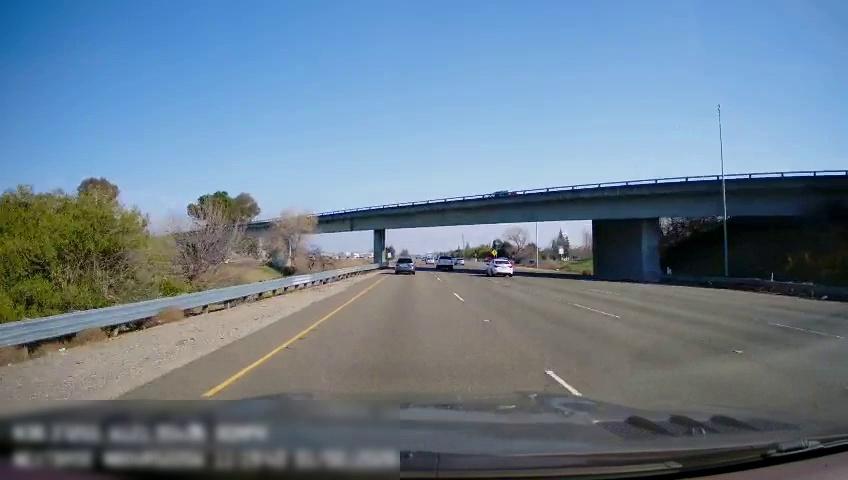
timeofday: Day
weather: Sunny
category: Drivable Space
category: Vehicles | Car
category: Vehicles | Car
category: Vehicles | Car
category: Vehicles | Car
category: Vehicles | Truck
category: Vehicles | SUV
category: Lanes | Current Lane
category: Lanes | Current Lane
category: Lanes | Alternate Lane
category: Lanes | Alternate Lane